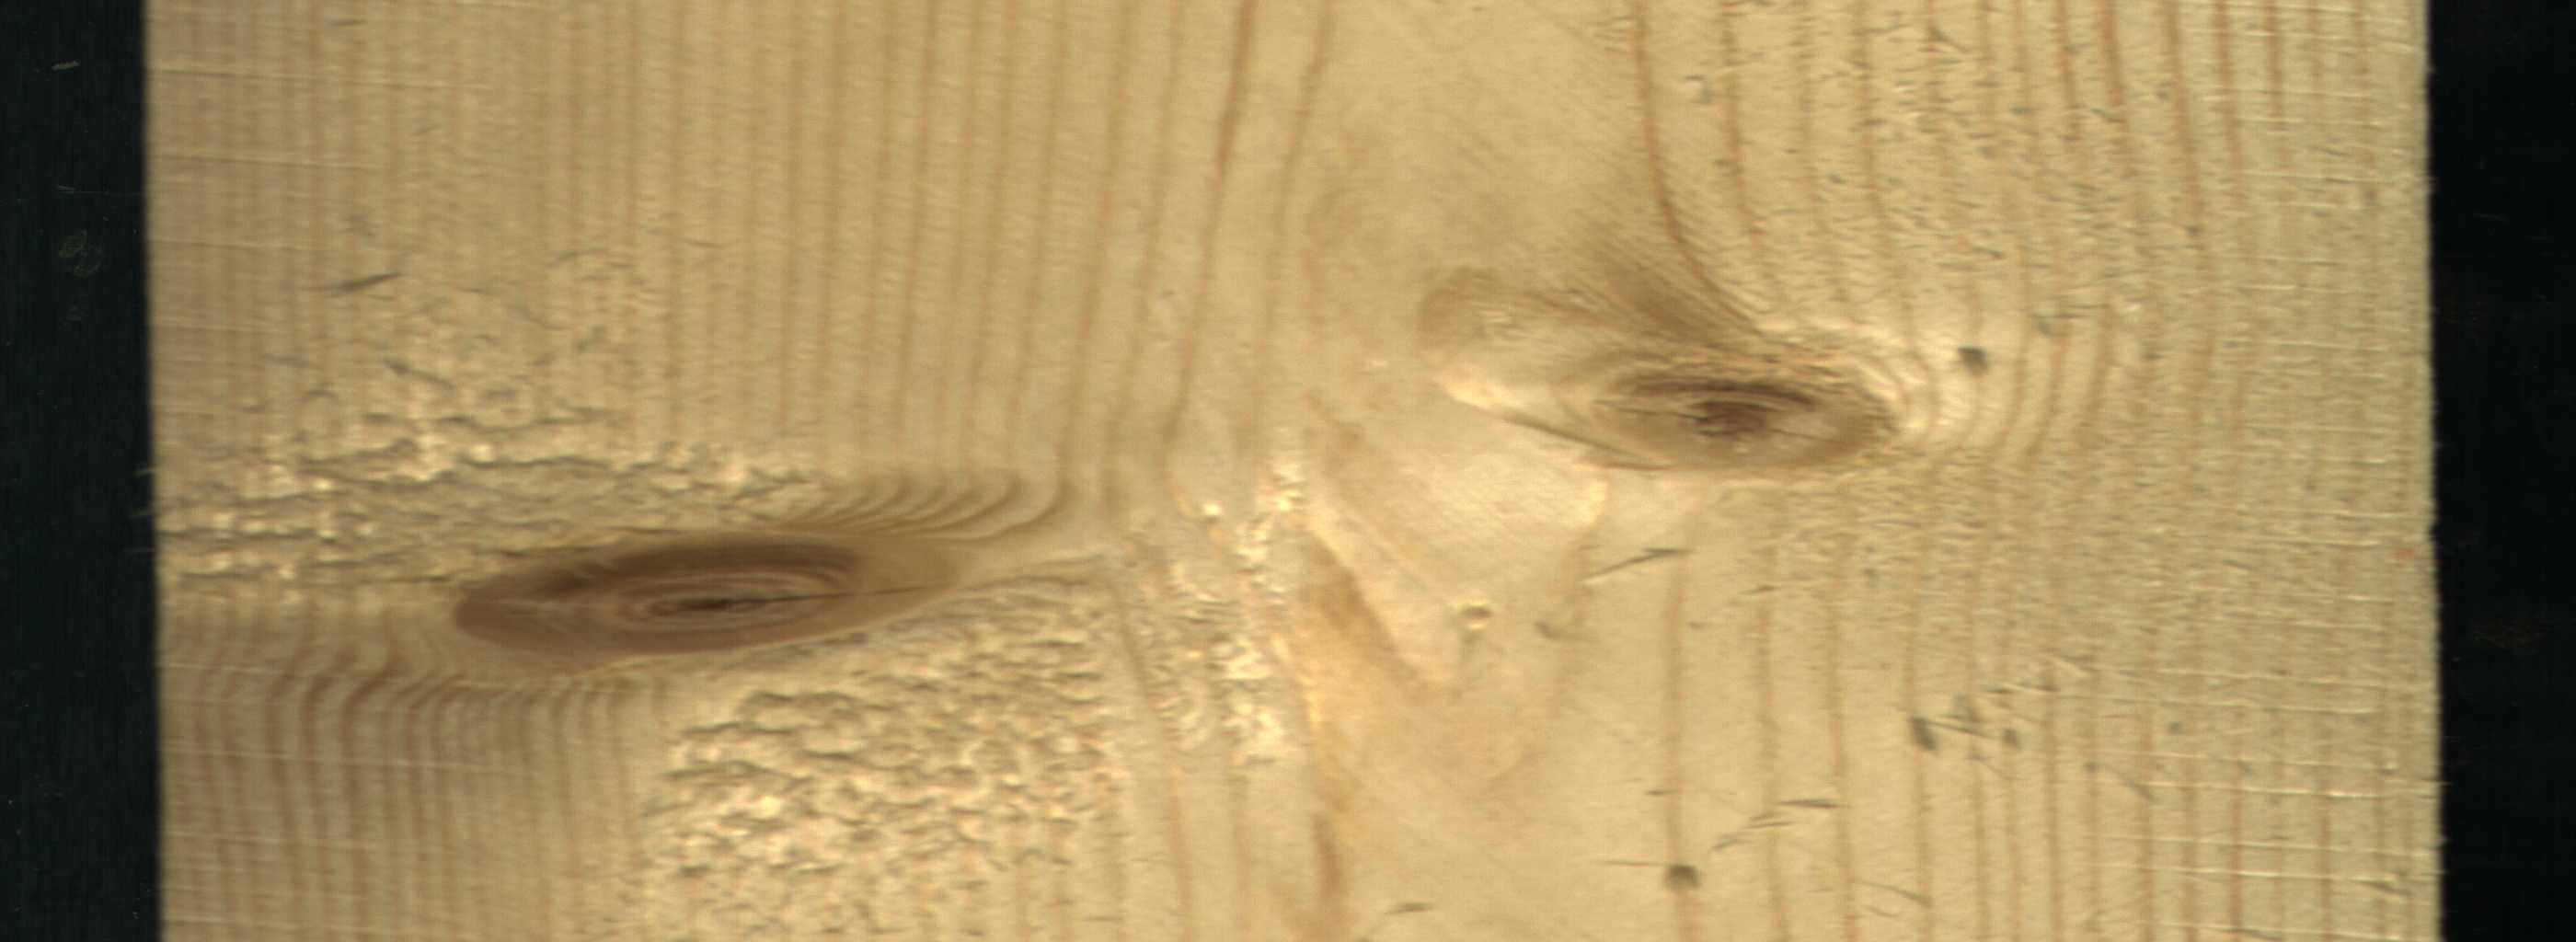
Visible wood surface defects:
Live_Knot
Live_Knot